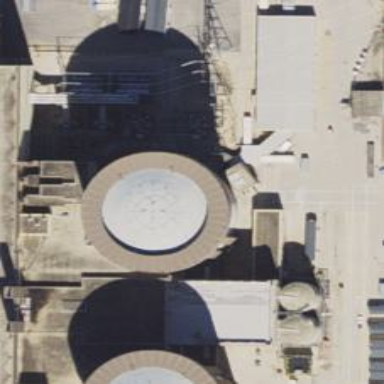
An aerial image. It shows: Nuclear power generator.